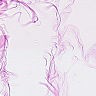
Metastatic tissue present: no